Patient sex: M
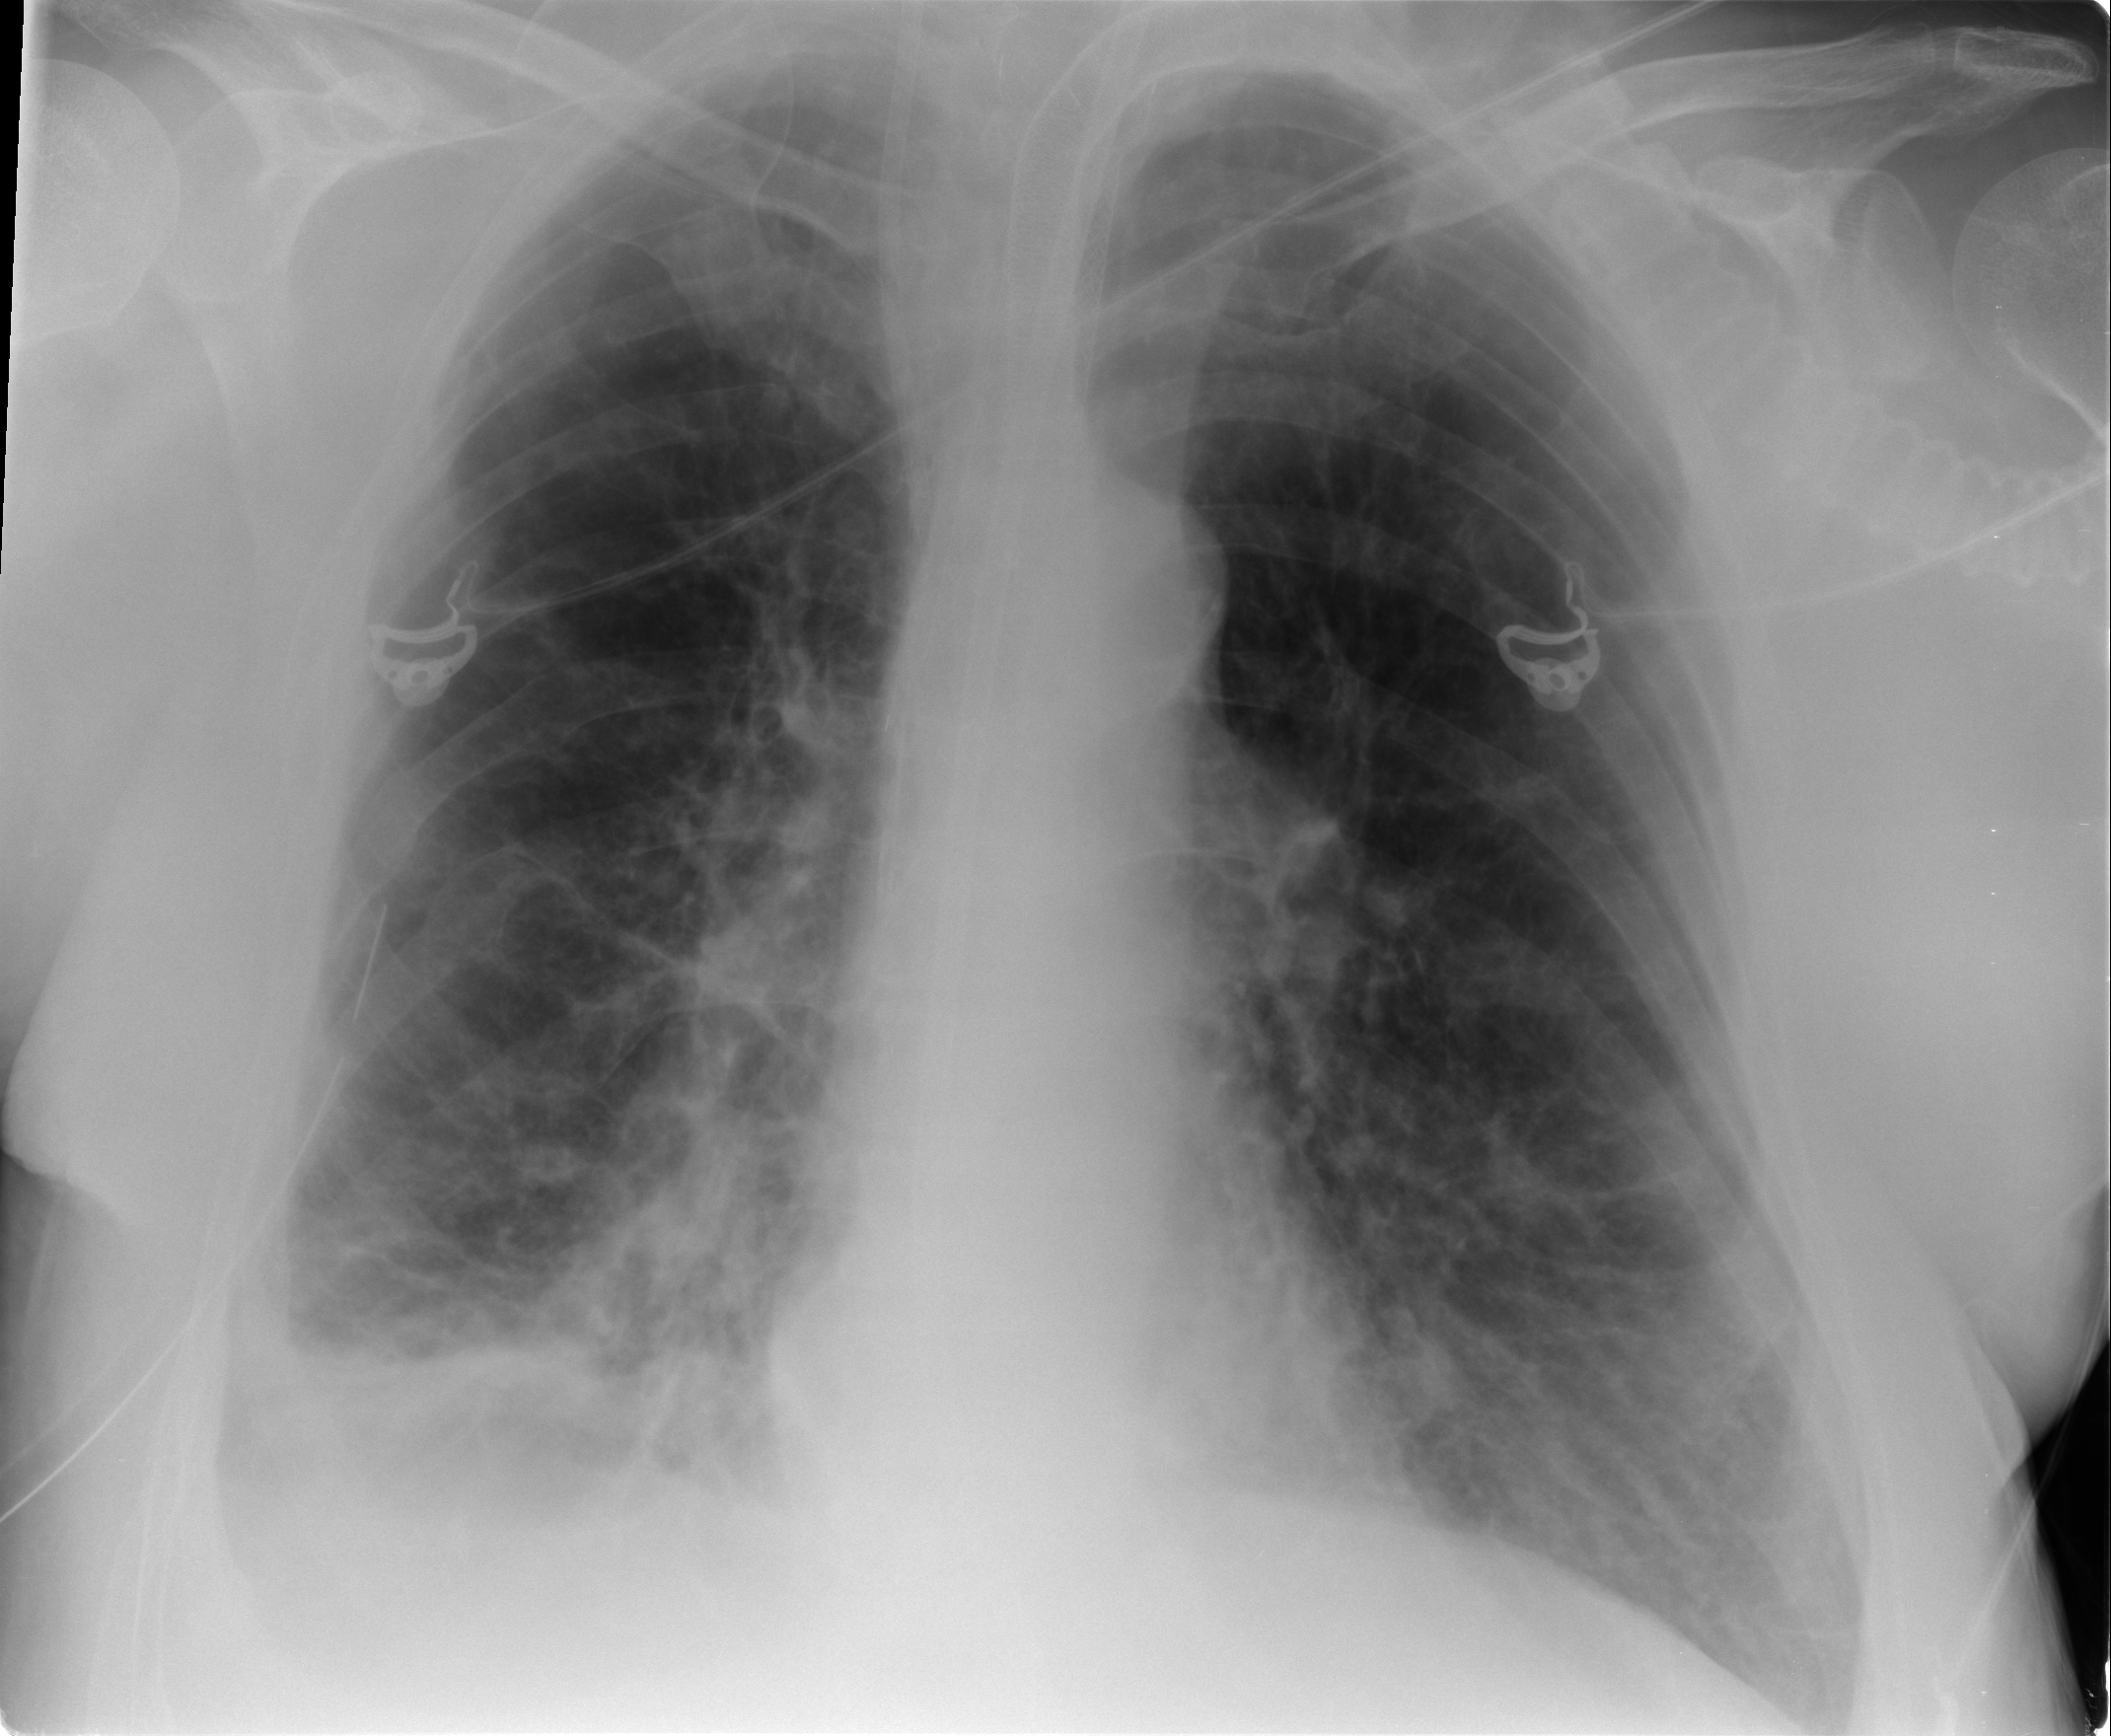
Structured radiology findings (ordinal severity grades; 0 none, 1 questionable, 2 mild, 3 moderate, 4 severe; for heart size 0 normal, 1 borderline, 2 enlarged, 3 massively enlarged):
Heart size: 0
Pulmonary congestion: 0
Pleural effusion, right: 2
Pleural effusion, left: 0
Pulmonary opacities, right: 2
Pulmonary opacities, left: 0
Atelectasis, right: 2
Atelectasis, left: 1